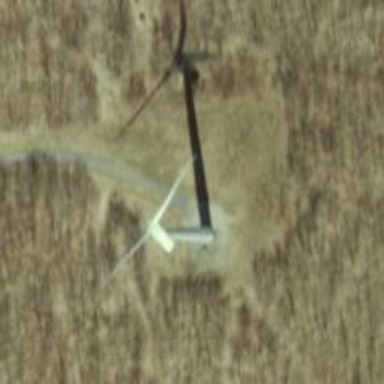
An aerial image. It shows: Wind generator in the form of horizontal axis wind turbine.